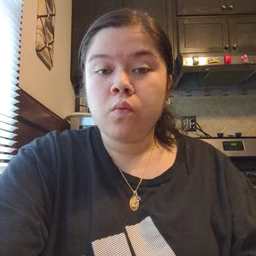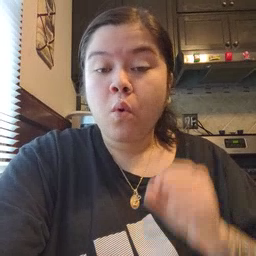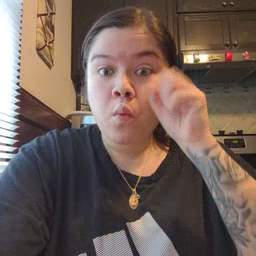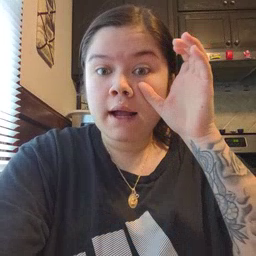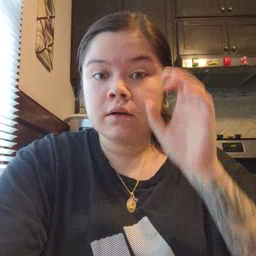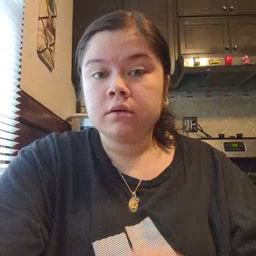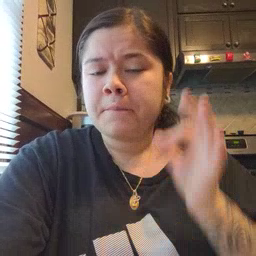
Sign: awake